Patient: sex M, age 69
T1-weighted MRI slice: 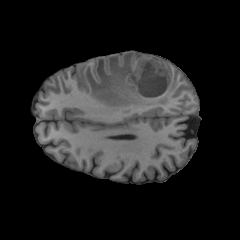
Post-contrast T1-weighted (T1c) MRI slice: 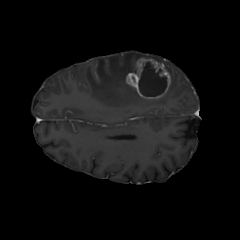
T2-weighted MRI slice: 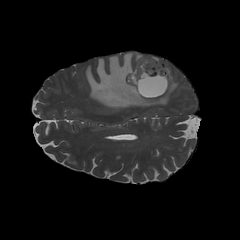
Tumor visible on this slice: yes
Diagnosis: Glioblastoma, IDH-wildtype
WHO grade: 4